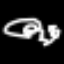
Label: squiggle